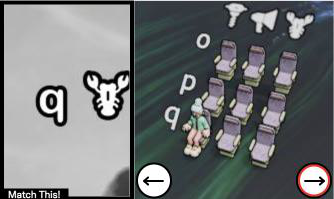
Task: seats
Answer: no